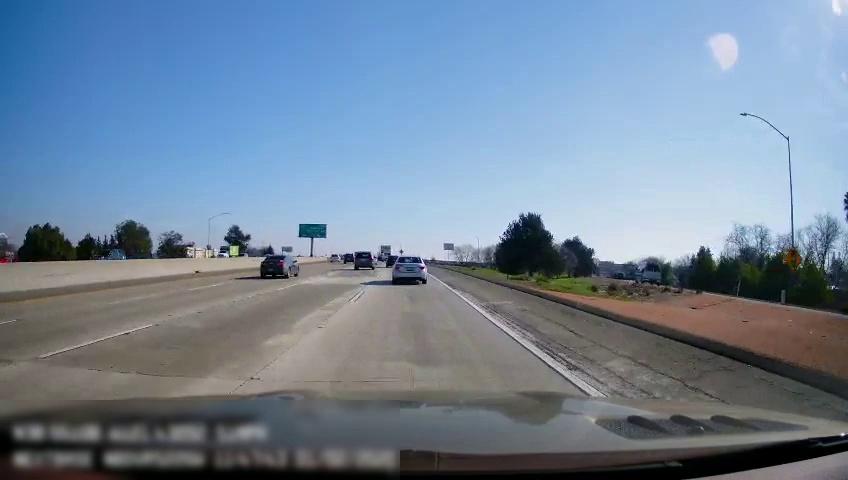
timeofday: Day
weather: Sunny
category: Drivable Space
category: Vehicles | SUV
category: Vehicles | Truck
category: Vehicles | SUV
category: Vehicles | SUV
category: Vehicles | SUV
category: Vehicles | SUV
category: Vehicles | Car
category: Vehicles | Van
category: Vehicles | SUV
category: Vehicles | Truck
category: Lanes | Alternate Lane
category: Lanes | Alternate Lane
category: Lanes | Alternate Lane
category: Lanes | Alternate Lane
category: Lanes | Current Lane
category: Traffic | Signs
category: Traffic | Signs
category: Traffic | Lights